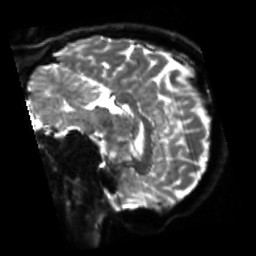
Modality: sbref
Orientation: sagittal
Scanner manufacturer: siemens
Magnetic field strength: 3 T
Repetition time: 4 s
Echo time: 0.0594 s